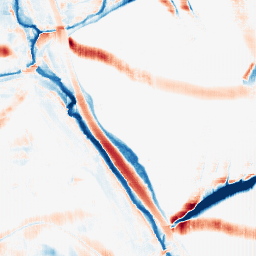
Category: morphological
Decomposition family: morphological_square
Decomposition parameters: operation: average
size: 20
Upsampling method: fft_zeropad
Upsampling parameters: scale: 4
Upsampling scale: 4